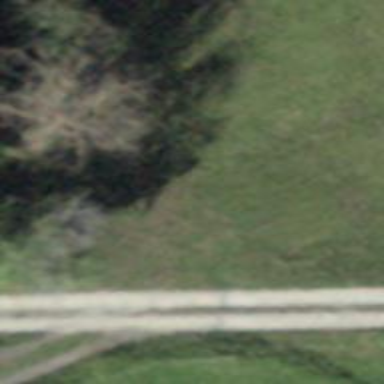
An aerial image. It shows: Bench.